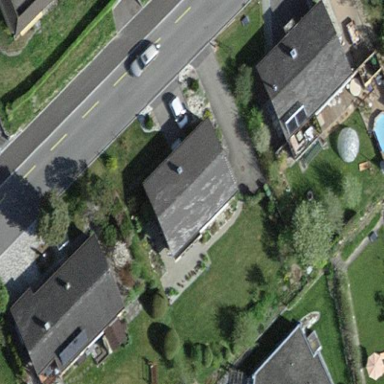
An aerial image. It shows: Detached building with gabled roof.